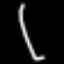
Label: clock